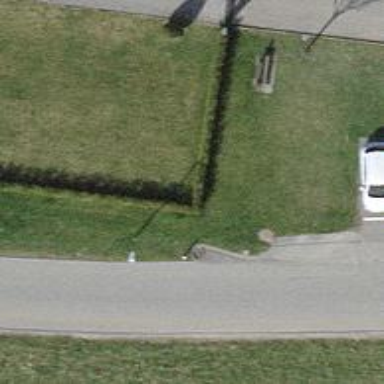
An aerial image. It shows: Hedge acting as barrier.